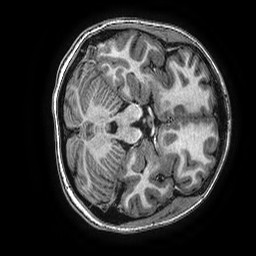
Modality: T1w
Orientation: axial
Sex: female
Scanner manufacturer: ge
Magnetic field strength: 3 T
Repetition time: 0.0077 s
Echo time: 0.003436 s